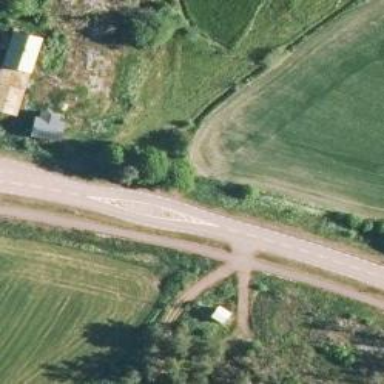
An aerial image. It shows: Asphalt road classified as primary highway.